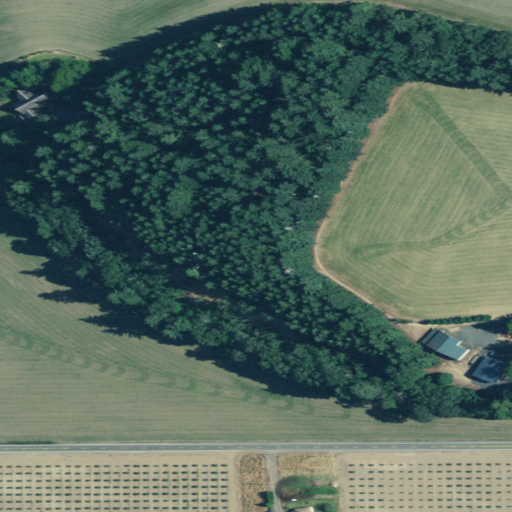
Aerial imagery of mountain in Oregon named Oliver Butte containing pasture, evergreen forest, cultivated crops, low intensity development, open development, and open water